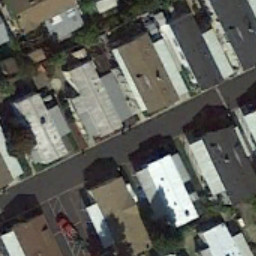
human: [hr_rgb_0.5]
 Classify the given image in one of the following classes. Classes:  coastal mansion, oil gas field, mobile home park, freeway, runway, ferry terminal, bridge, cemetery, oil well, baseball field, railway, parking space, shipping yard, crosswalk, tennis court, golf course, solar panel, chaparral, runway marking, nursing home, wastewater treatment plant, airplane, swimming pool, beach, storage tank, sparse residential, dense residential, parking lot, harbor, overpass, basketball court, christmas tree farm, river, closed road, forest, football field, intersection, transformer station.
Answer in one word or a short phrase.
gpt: mobile home park